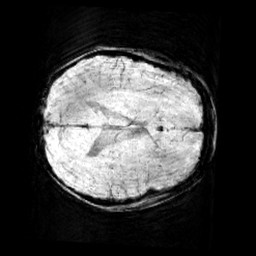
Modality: minIP
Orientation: axial
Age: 9
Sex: female
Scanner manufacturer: siemens
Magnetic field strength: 3 T
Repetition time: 0.027 s
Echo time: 0.02 s